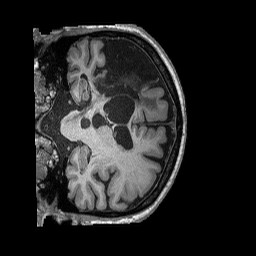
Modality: T1w
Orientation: coronal
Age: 64
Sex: male
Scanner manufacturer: siemens
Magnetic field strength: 3 T
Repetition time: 2.53 s
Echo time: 0.00144 s